Question: '''
int browserHeight=Window.getClientHeight();
int browserWidth=Window.getClientWidth();
dialog.setPopupPosition(browserWidth-dialog.getElement().getClientWidth(), browserHeight-dialog.getElement().getClientHeight());
dialog.show();
'''
The above code will make the position starts from the very last pixel of the browser (ie bottom=0), which is not what i expect. I don't like css cos browser incompatible problem.
Also there a footer in my website (height=50px) if u can make the dialog to not to lay on the footer like the following pic

so, How to position the GWT dialog to the bottom right corner of the browser?
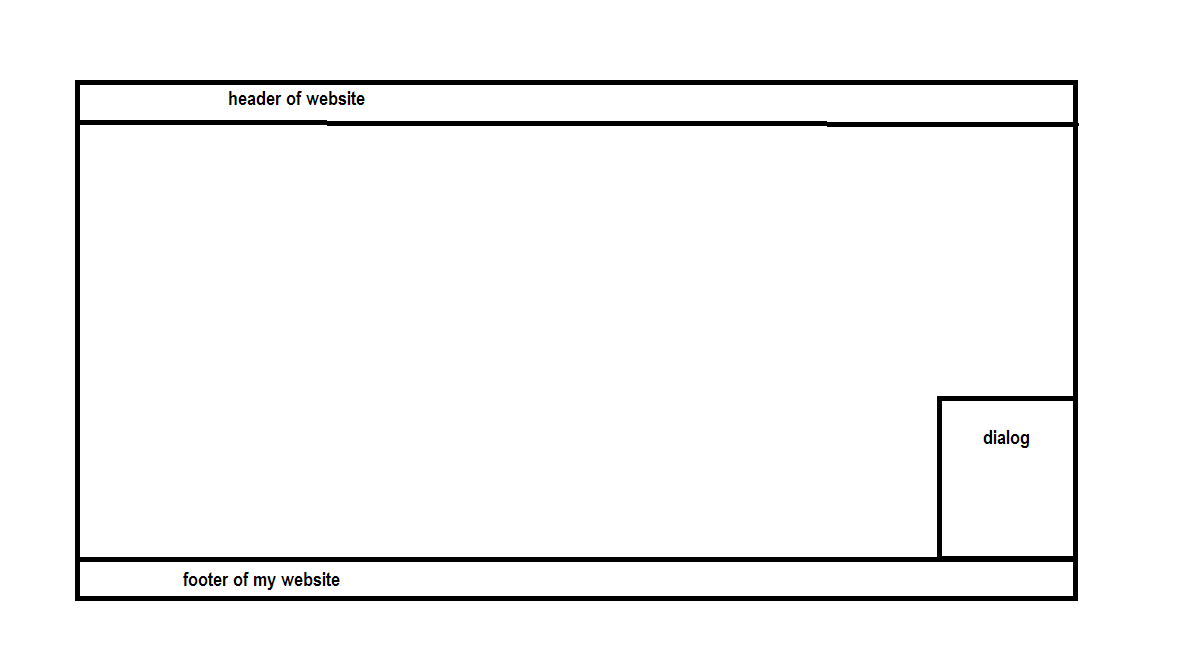
Answer: This is the right way
'''
dialogBox.setPopupPositionAndShow(new PositionCallback(){
@Override
public void setPosition(int offsetWidth, int offsetHeight) {
// TODO Auto-generated method stub
dialogBox.setPopupPosition(parentDockLayoutPanel().getOffsetWidth()- dialogBox.getOffsetWidth(),
parentDockLayoutPanel().getOffsetHeight() - dialogBox.getOffsetHeight()-50);
}
});
'''